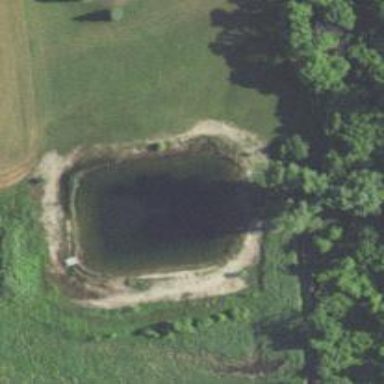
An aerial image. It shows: Detention basin used for managing water runoff.